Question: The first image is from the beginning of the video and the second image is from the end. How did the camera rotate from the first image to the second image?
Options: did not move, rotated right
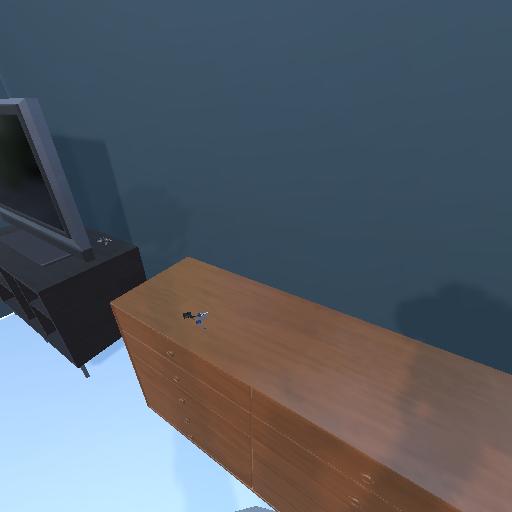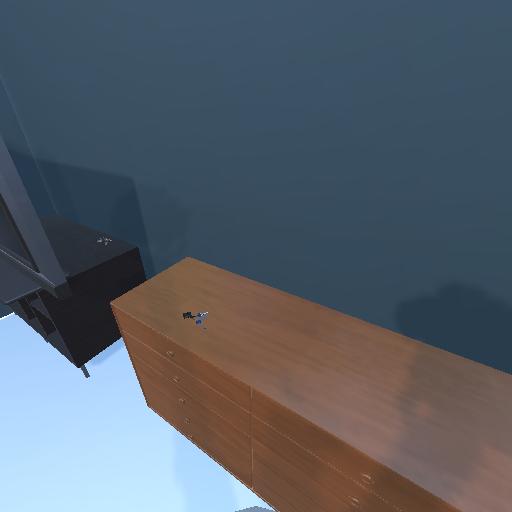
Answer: did not move